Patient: sex M, age 58
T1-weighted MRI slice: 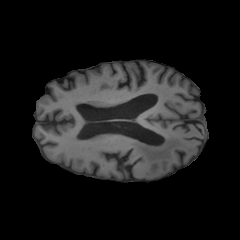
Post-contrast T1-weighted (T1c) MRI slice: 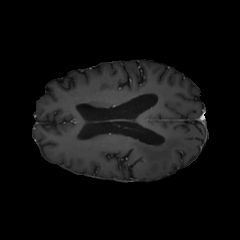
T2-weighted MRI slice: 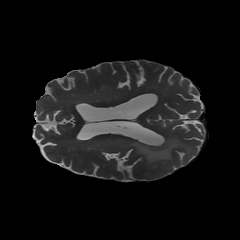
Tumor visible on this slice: yes
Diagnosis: Glioblastoma, IDH-wildtype
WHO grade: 4